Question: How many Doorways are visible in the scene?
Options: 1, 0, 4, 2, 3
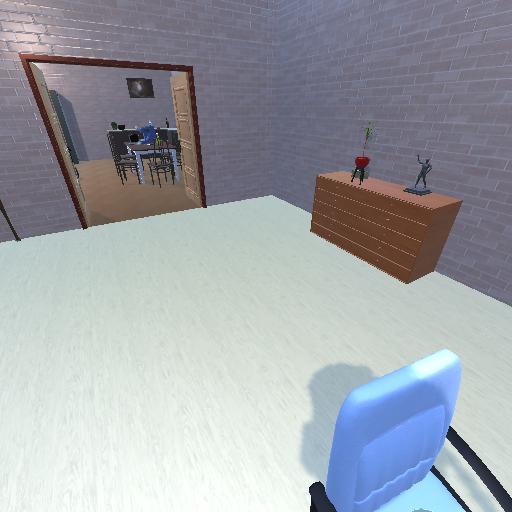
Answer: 1